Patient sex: F
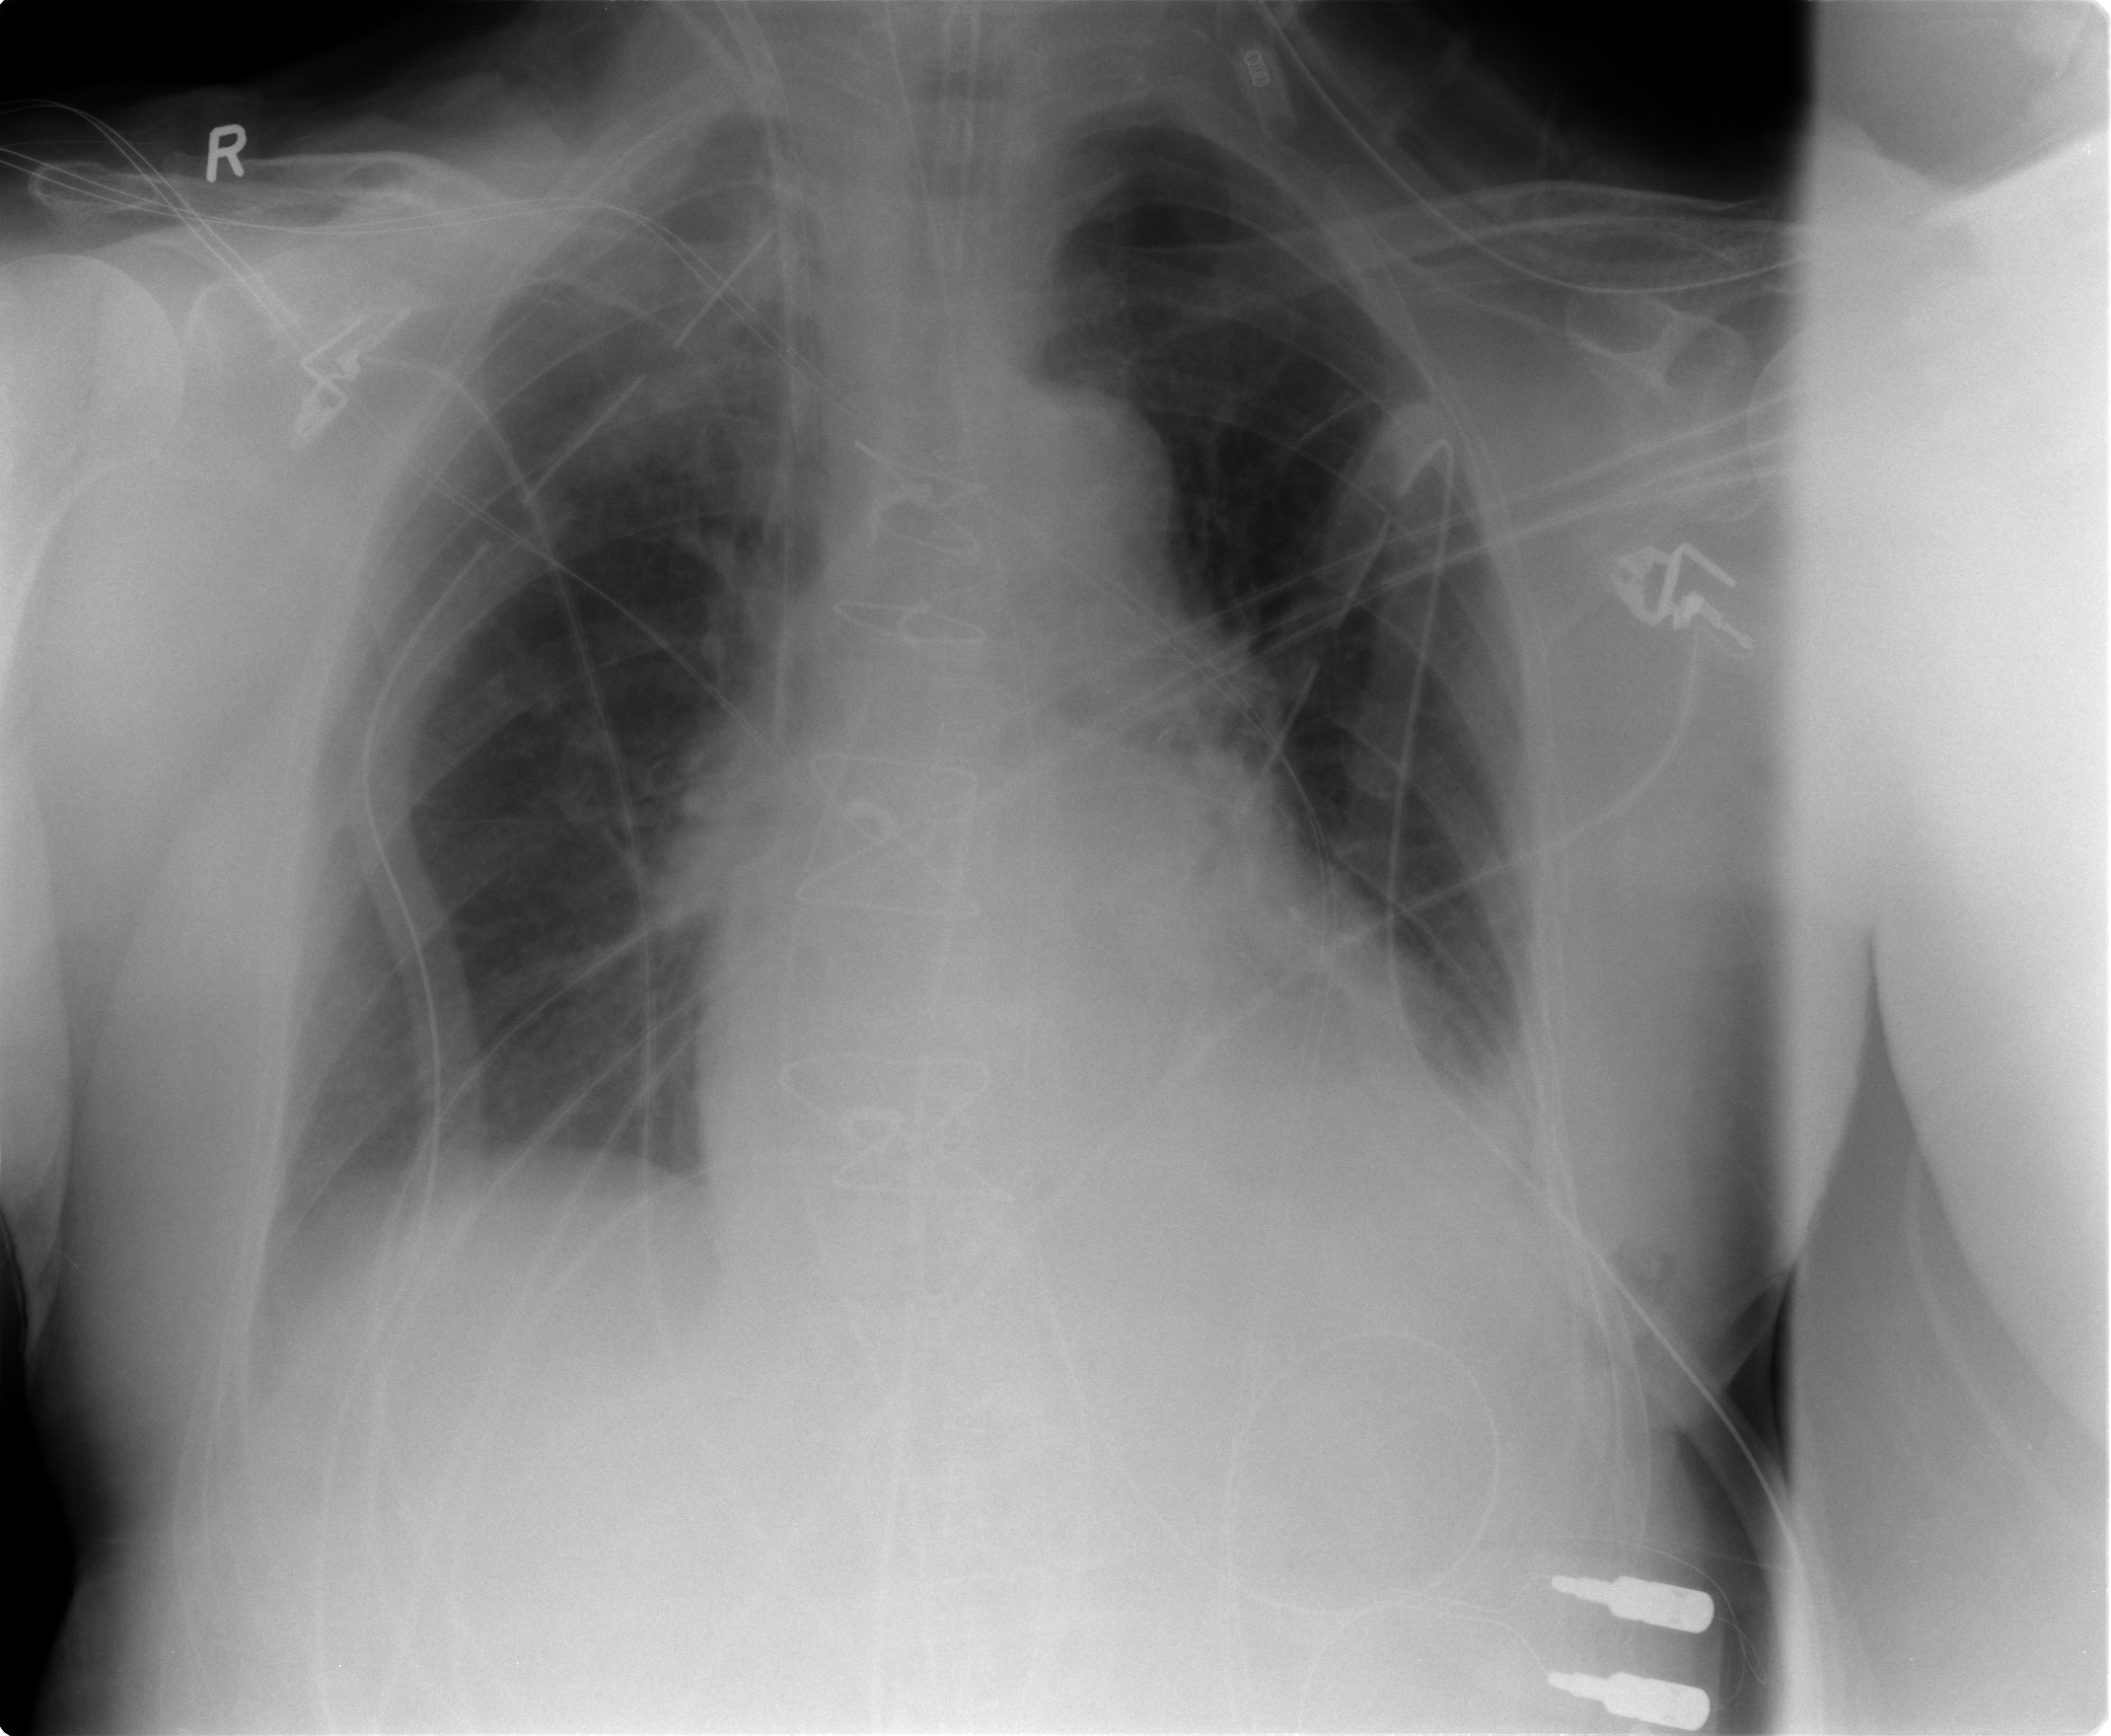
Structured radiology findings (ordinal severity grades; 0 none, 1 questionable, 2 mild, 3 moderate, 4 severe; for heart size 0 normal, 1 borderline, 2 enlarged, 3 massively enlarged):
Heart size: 2
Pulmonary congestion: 1
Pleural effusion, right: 1
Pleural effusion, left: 1
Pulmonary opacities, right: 0
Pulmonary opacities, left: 0
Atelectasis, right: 1
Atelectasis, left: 2